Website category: sports
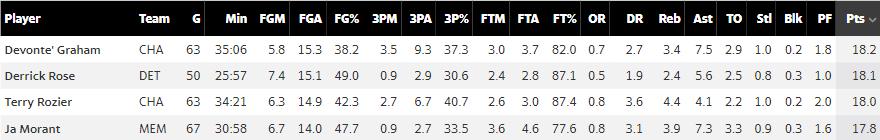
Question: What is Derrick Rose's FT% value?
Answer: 87.1

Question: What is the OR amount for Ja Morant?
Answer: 0.8

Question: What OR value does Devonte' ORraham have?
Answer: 0.7

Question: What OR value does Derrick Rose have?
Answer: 0.5

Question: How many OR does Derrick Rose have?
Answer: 0.5

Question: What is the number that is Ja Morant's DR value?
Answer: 3.1

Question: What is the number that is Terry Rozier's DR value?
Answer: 3.6

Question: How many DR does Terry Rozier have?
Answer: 3.6

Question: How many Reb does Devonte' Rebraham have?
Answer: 3.4

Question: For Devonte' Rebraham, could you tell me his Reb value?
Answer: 3.4

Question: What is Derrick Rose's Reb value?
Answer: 2.4

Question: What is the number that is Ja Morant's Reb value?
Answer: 3.9

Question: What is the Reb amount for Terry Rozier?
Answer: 4.4

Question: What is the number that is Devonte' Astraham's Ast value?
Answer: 7.5

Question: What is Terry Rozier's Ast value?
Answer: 4.1

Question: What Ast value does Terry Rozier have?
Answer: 4.1

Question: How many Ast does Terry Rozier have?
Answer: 4.1

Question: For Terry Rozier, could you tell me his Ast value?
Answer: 4.1

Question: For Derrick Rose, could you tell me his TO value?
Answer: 2.5

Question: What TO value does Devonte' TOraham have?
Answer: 2.9

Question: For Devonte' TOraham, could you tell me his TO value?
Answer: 2.9

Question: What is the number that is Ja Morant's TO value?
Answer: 3.3

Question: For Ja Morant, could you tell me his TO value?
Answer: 3.3

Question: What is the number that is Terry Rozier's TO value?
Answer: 2.2

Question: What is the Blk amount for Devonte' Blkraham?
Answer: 0.2

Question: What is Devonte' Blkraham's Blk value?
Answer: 0.2

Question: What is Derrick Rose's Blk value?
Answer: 0.3

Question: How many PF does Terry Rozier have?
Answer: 2.0

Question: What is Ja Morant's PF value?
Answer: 1.6

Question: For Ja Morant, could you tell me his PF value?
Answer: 1.6

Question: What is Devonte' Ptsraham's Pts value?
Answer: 18.2

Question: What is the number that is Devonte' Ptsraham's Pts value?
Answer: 18.2

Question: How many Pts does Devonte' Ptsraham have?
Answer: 18.2

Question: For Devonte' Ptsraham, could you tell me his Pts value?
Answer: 18.2

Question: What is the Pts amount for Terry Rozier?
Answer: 18.0

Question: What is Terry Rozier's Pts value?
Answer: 18.0

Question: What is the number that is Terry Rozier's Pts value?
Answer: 18.0

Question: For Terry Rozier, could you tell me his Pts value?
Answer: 18.0

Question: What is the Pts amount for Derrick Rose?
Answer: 18.1

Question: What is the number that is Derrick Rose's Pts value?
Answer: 18.1

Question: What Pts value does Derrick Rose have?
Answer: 18.1

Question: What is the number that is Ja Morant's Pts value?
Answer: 17.8

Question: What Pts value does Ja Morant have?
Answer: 17.8